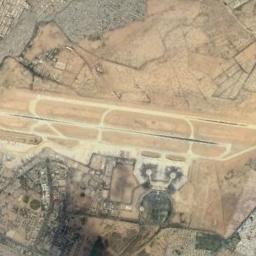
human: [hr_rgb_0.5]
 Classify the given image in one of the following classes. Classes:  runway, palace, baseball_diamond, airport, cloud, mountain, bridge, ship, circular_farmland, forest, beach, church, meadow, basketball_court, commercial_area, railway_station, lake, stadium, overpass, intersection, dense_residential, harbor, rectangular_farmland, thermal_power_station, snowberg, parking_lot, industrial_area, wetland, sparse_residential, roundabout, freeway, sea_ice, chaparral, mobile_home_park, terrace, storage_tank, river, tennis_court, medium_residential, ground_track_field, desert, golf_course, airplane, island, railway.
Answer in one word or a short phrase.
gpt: airport